Field crop: maize
Growth stage: 2
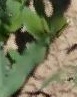
Species: maize